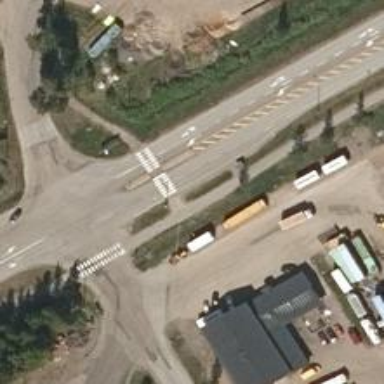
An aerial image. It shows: Marked crossing with pedestrian island.